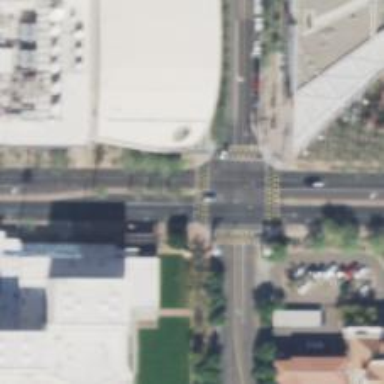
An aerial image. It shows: Solid stop line on the road marking.